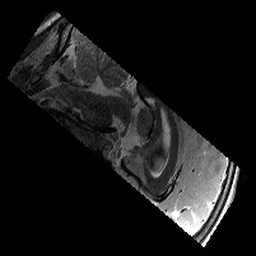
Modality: T2w
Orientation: sagittal
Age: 10
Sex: male
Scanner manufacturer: siemens
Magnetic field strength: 3 T
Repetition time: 9.23 s
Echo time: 0.067 s